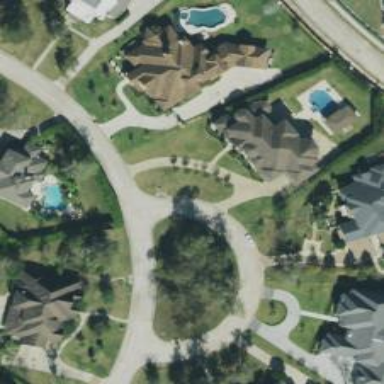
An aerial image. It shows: Driveway leading to service road.